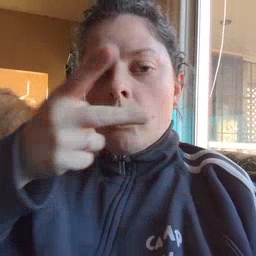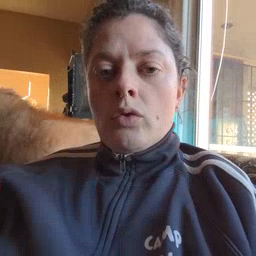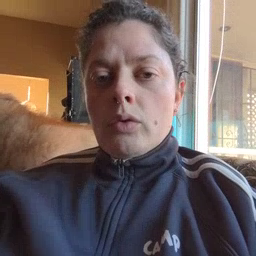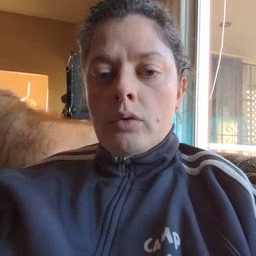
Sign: fall